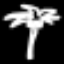
Label: palm tree